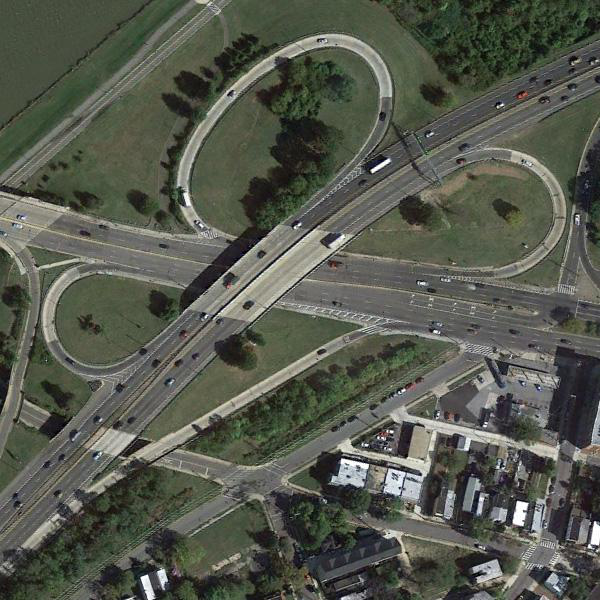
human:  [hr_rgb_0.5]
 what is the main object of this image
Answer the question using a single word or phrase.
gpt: viaduct